Question: I have the following jquery:
'''
var xj=[{"name":"person","id":1},{"name":"jack", "id":2}];
$.post('/hex-jt/locations',xj , function(data){
console.log("this posted");
},'json');
'''
which seems like it should be ok. But it is passed like this to my rails app:

Any idea what is going on with this?
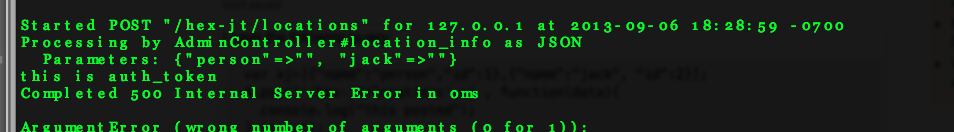
Answer: You are calling <URL>.
'''
jQuery.post( url [, data ] [, success(data, textStatus, jqXHR) ] [, dataType ] )
data
Type: PlainObject or String
A plain object or string that is sent to the server with the request.
'''
You can for instance modify it like this, wrapping the array in an object:
'''
xj={"users":[{"name":"person","id":1},{"name":"jack", "id":2}]};
'''